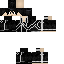
A male human skin with dark skin, wearing brown long hair dressed in a blue hoodie and black pants, featuring a closed mouth.